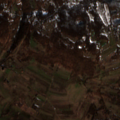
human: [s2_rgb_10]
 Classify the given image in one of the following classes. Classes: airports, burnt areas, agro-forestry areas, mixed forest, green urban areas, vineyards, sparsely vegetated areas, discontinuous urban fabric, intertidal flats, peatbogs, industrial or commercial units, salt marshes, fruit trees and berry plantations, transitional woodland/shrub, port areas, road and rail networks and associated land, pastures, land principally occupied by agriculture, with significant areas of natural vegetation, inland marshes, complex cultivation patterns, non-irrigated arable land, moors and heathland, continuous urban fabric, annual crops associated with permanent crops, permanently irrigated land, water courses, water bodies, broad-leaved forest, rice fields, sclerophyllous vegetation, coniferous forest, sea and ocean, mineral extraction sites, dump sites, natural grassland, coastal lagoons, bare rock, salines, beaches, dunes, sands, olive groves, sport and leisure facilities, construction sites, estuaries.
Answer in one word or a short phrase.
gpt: non-irrigated arable land, land principally occupied by agriculture, with significant areas of natural vegetation, broad-leaved forest, natural grassland, transitional woodland/shrub